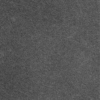
Label: dusty